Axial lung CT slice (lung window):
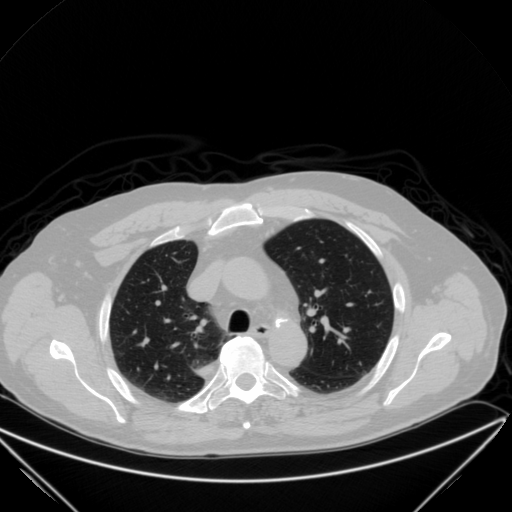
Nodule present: no